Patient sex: M
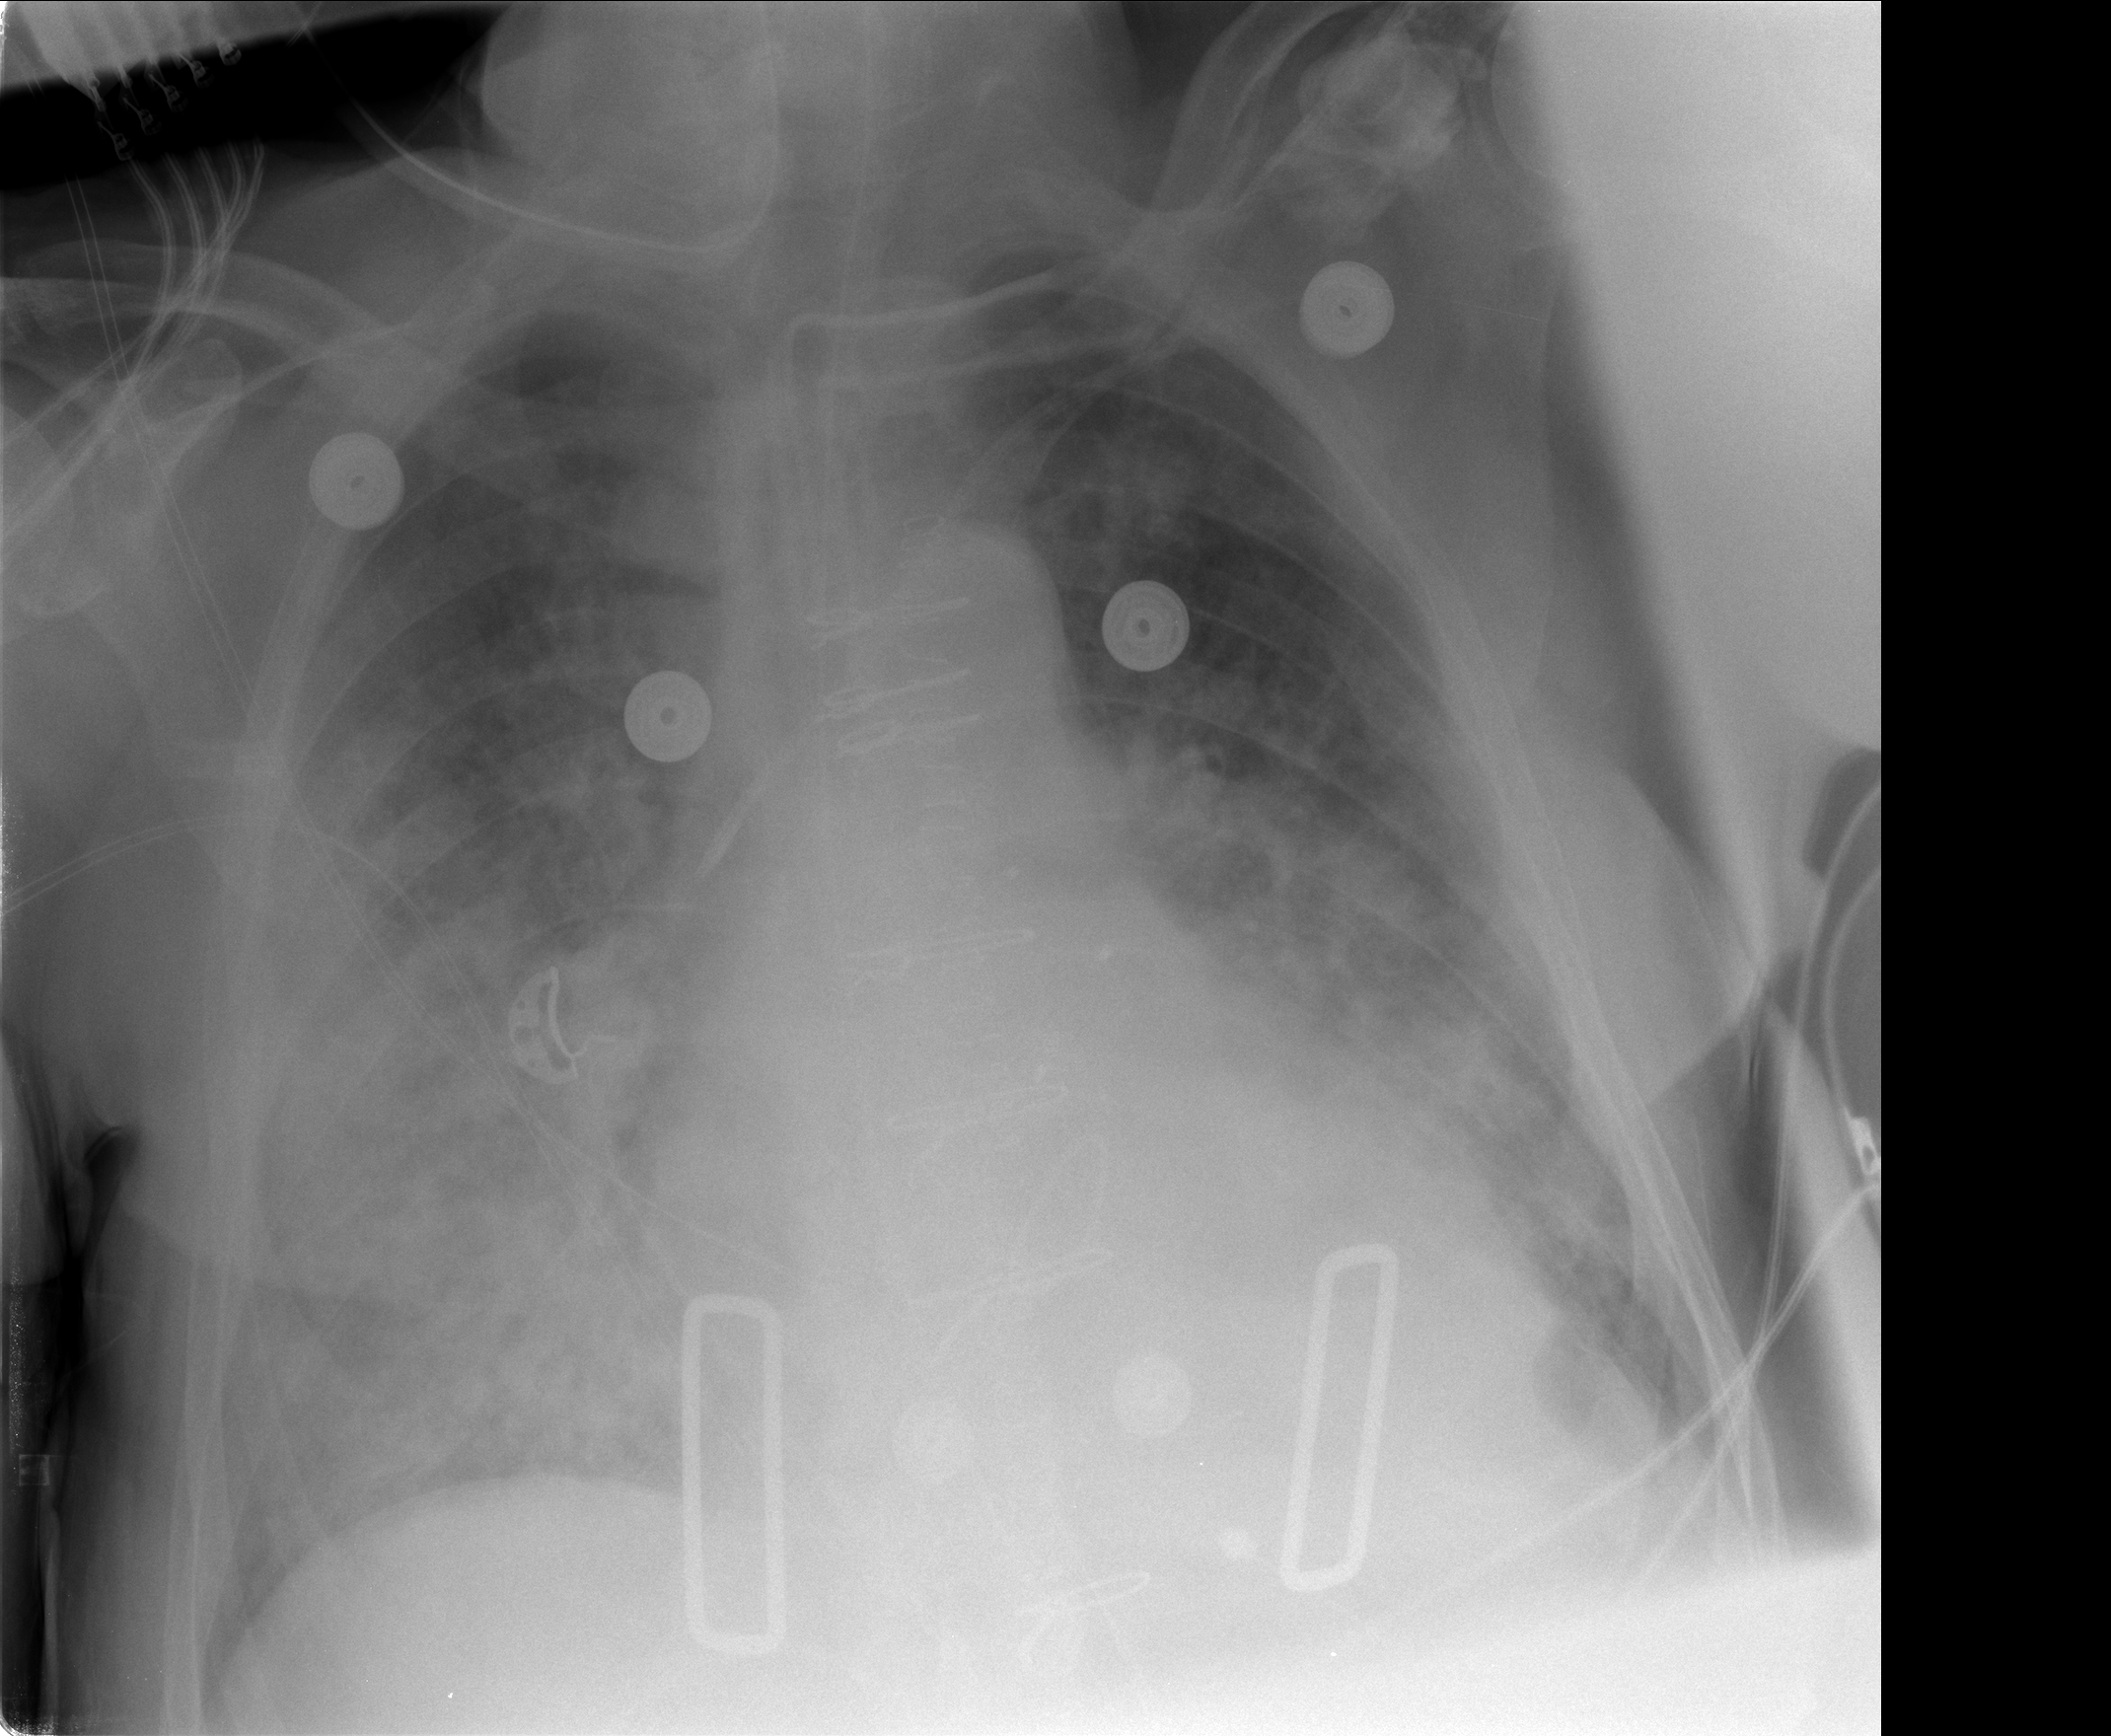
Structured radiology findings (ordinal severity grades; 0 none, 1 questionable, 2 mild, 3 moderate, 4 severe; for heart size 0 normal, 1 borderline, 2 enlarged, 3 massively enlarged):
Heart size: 1
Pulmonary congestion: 2
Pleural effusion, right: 2
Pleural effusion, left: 1
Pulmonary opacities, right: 4
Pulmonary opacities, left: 3
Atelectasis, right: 3
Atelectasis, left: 2